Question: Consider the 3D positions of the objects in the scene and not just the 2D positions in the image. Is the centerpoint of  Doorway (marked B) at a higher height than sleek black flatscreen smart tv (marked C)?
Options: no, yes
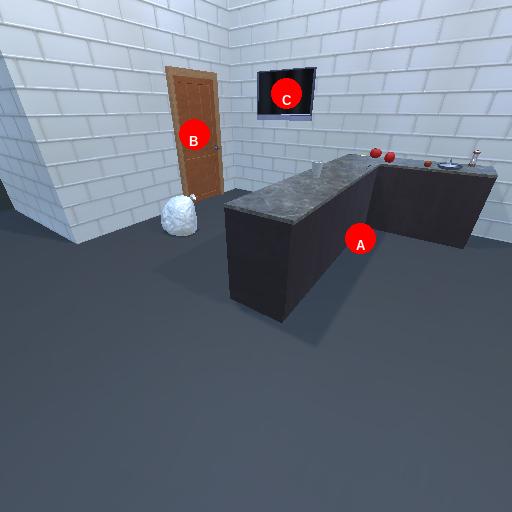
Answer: no